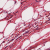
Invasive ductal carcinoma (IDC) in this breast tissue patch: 0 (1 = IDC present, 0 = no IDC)